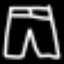
Label: pants